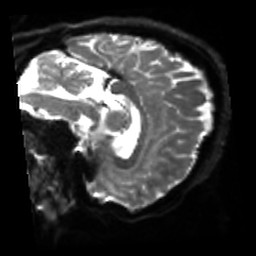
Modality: sbref
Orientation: sagittal
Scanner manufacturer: siemens
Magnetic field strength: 3 T
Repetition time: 4 s
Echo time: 0.0594 s